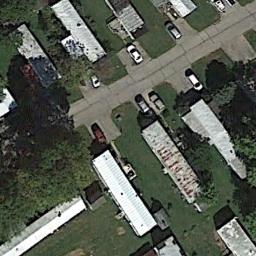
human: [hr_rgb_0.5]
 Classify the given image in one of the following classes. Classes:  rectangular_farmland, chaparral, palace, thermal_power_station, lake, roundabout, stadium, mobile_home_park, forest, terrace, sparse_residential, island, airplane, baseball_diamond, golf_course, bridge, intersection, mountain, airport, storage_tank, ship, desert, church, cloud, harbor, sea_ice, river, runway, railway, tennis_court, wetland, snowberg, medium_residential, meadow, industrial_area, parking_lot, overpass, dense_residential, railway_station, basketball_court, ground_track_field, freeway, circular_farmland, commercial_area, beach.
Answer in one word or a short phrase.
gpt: mobile_home_park